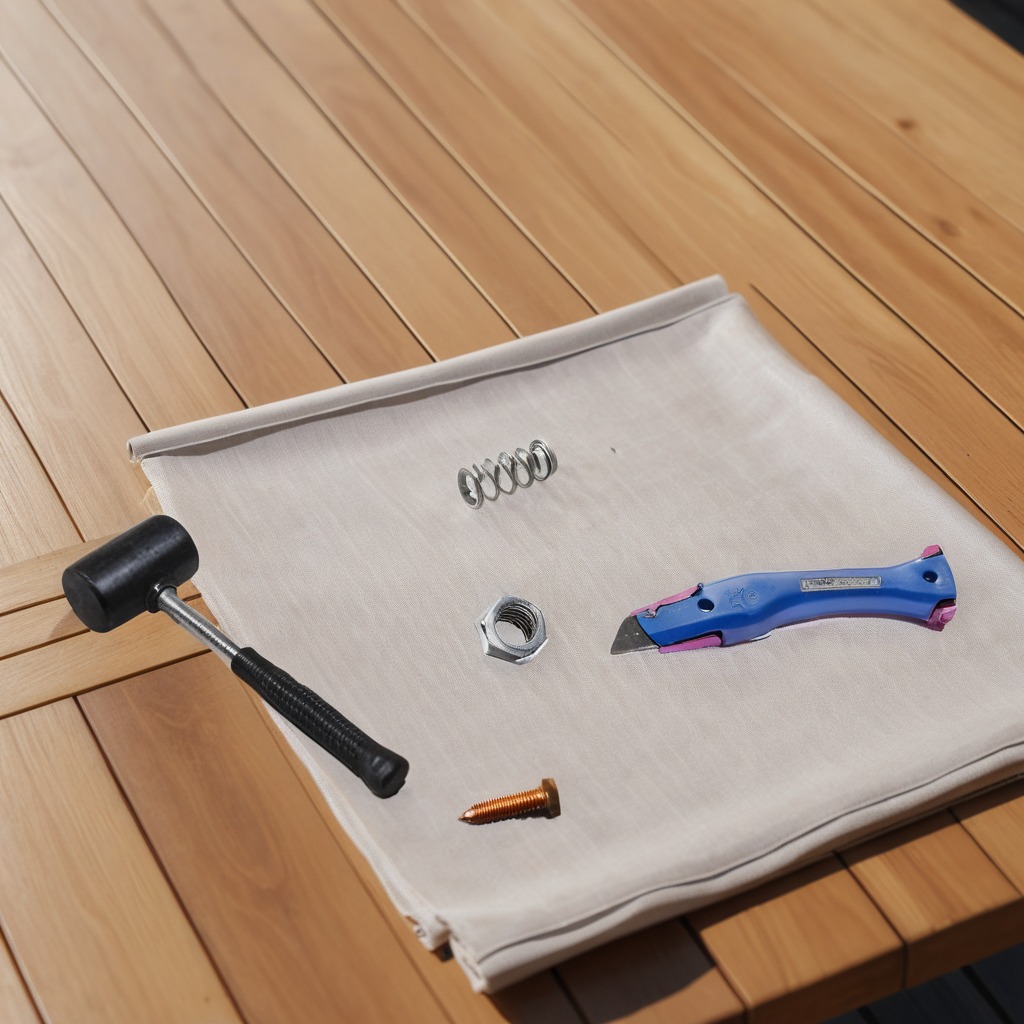
A utility knife, a metal machine screw, a hammer, a coiled metal spring, and a metal nut are lying on the wooden table.